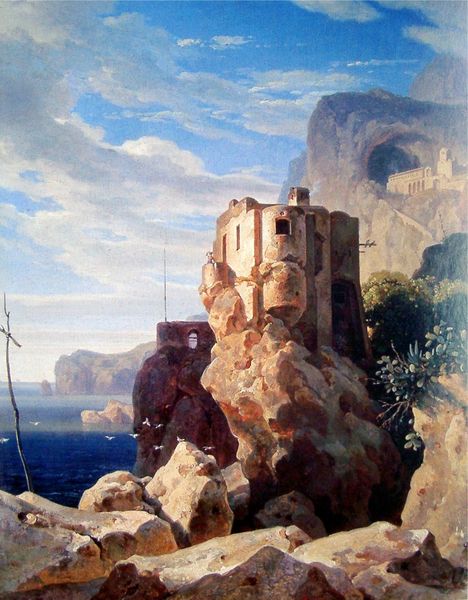
Titel: San Francesco bei Amalfi
Künstler: Ernst Fries
Standort: München
Institution: Städtische Galerie im Lenbachhaus
Schlagwörter: baum, berg, blau, dunkel, felsen, gemälde, himmel, meer, schatten, vogel, wasser, weiß, wolken, bäume, gelb, grün, landschaft, ocker, stadt, ufer, blumen, braun, fenster, hell, licht, gebäude, haus, schloss, weg, wolke, malerei, symbolismus, architektur, stein, steine, bild, öl, ast, ferne, horizont, häuser, natur, strauch, vögel, wolen, busch, büsche, gebüsch, kirche, sonne, sträucher, insel, pflanze, pflanzen, höhle, idealisierung, boote, stock, turm, küste, sommer, bogen, italien, stab, berge, fels, felswand, gebirge, klippen, mauer, tag, weis, romantik, möwe, möwen, vorsprung, dunkelblau, klippe, ozean, steilküste, ruine, helligkeit, burg, kloster, kreuz, leuchtturm, pfahl, festung, traum, ruinen, gemäuer, kreuze, nähe, mauern, bran, grotte, griechenland, kakteen, kaktus, lock, busche, azur, burgen, inseln, mittelmeer, feste, felsenstadt, himmelsblau, kultur, feigenkaktus, denise, staruch, tturm, aus stein gehauen, awolke, feigenkakteen